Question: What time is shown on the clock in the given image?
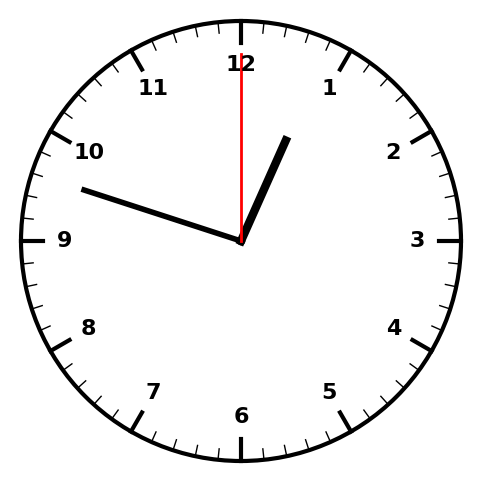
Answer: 12:48:00